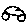
Label: car